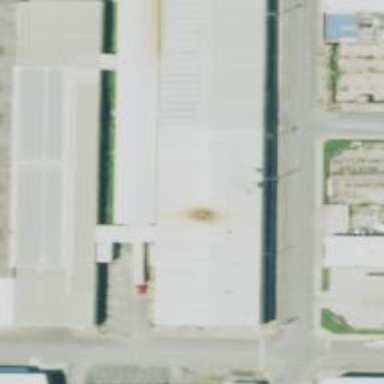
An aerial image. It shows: Industrial building.